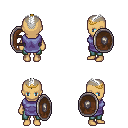
a pixel art fantasy rpg character, female body template, human, tanned skin, chain tabard jacket, teal pants, white short mohawk hairstyle, gold tiara, shield, four views (front, back, left, right), 2x2 character sprite sheet, small pixel art, hard edges, no anti-aliasing